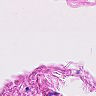
Metastatic tissue present: no